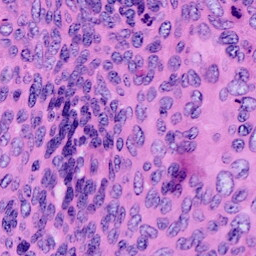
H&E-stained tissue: Cervix